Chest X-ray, PA view. Patient: 16 years old, sex F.
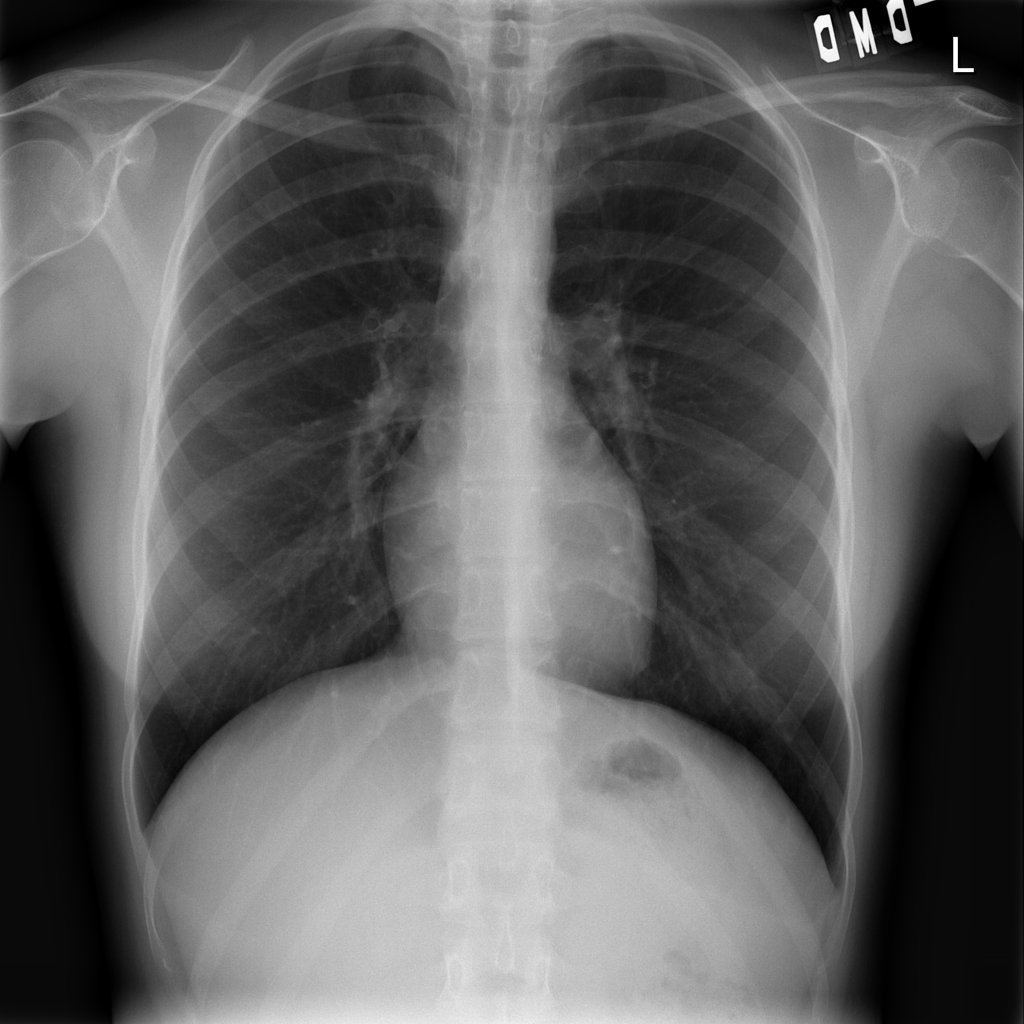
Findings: No Finding